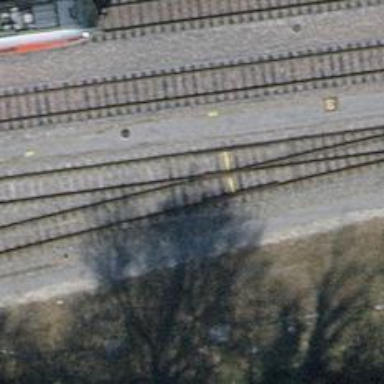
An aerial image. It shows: Railway yard with one track. The railway is electrified with contact line.